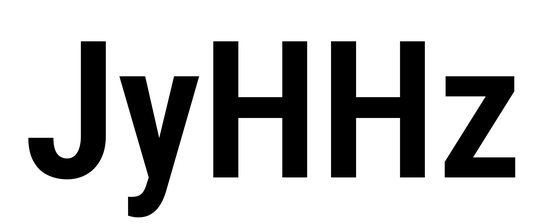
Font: Roboto_Condensed_SemiBold